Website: macys
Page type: gifting
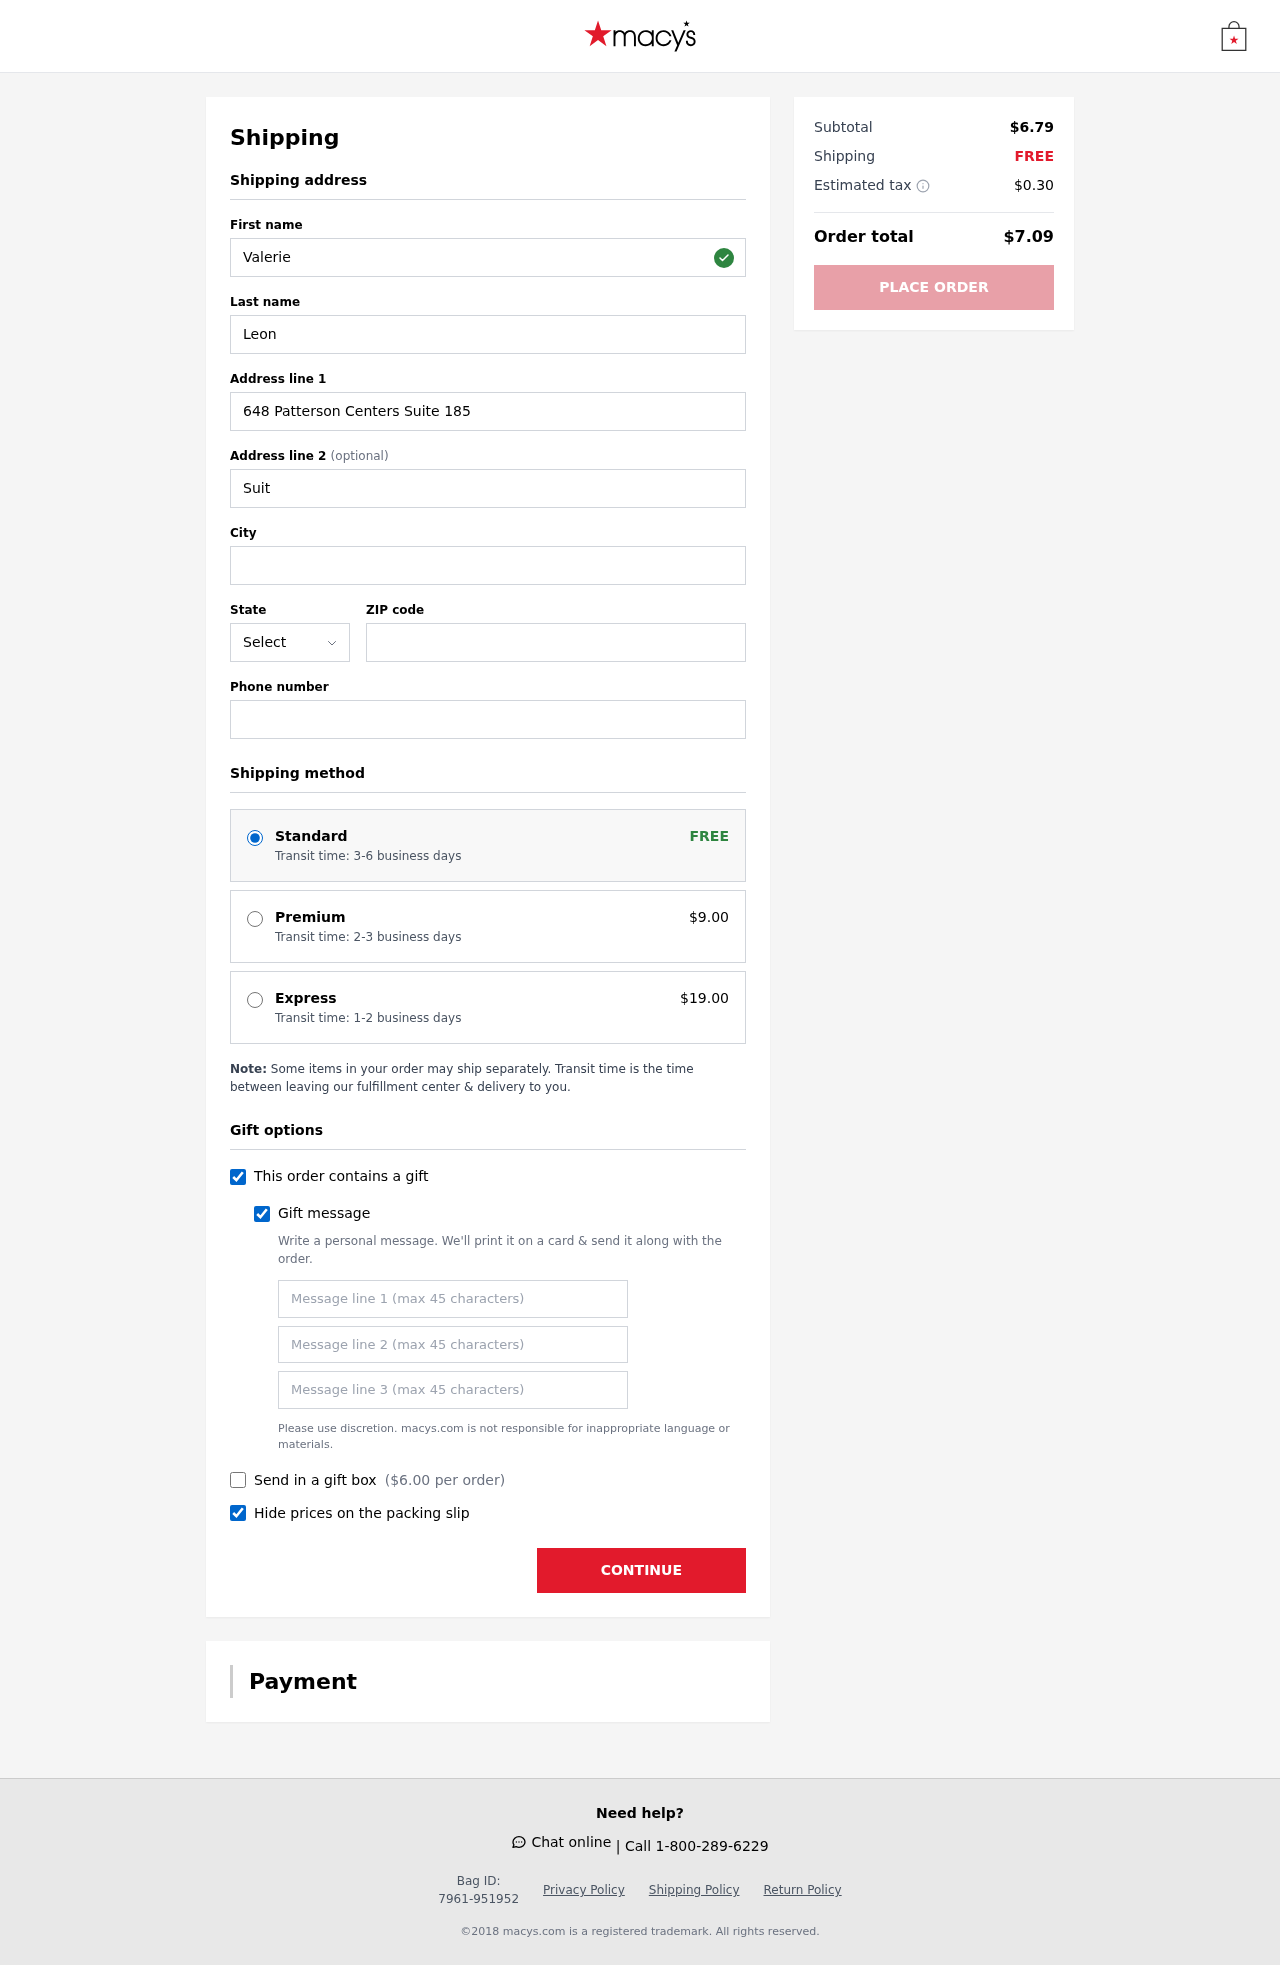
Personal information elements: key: PII_STATE_ABBR
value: MA
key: PII_FIRSTNAME
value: Valerie
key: PII_LASTNAME
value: Leon
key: PII_STREET
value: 648 Patterson Centers Suite 185
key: PII_STREET2
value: Suite 894
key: PII_CITY
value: North Crystalton
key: PII_POSTCODE
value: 60576
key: PII_PHONE
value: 8829423164
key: PII_GIFT_MESSAGE
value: Happy snacking, James! I thought these would make a fun little treat to add some joy to your day. Enjoy!  Valerie
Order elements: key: ORDER_SHIPPING_STANDARD
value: Transit time: 3-6 business days
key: ORDER_SHIPPING_PREMIUM
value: Transit time: 2-3 business days
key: ORDER_SHIPPING_PREMIUM_PRICE
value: $9.00
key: ORDER_SHIPPING_EXPRESS
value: Transit time: 1-2 business days
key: ORDER_SHIPPING_EXPRESS_PRICE
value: $19.00
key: ORDER_GIFT_BOX_PRICE
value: $6.00
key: ORDER_SUBTOTAL
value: $6.79
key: ORDER_SHIPPING_COST
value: FREE
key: ORDER_TAX
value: $0.30
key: ORDER_TOTAL
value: $7.09